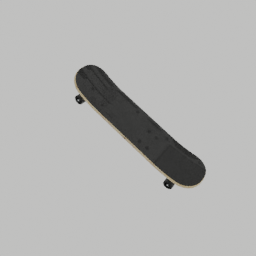
Label: mechanical